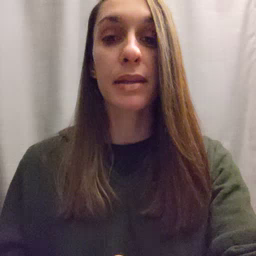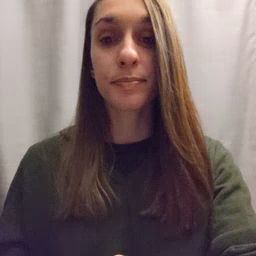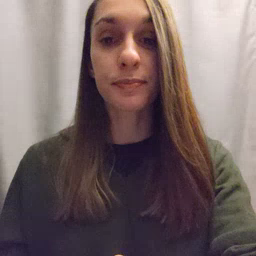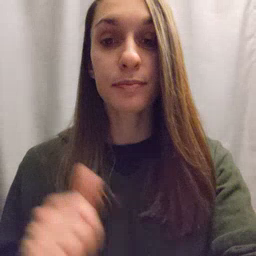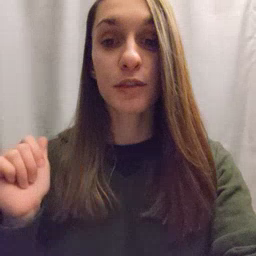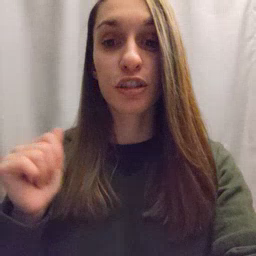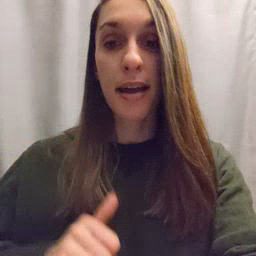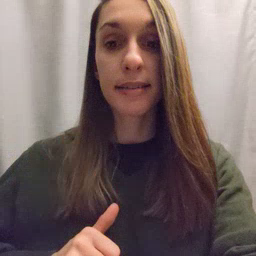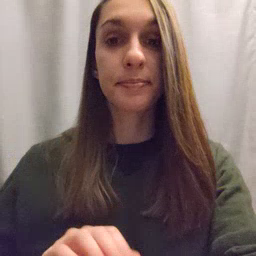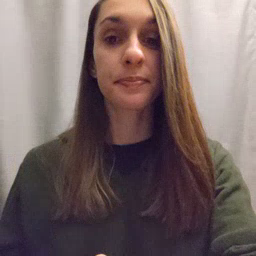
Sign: jacket